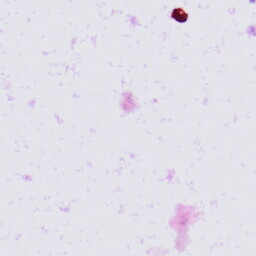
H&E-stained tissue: Prostate